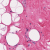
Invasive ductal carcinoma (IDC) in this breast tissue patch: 0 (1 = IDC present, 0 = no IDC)